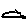
Label: cloud